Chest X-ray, PA view. Patient: 65 years old, sex M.
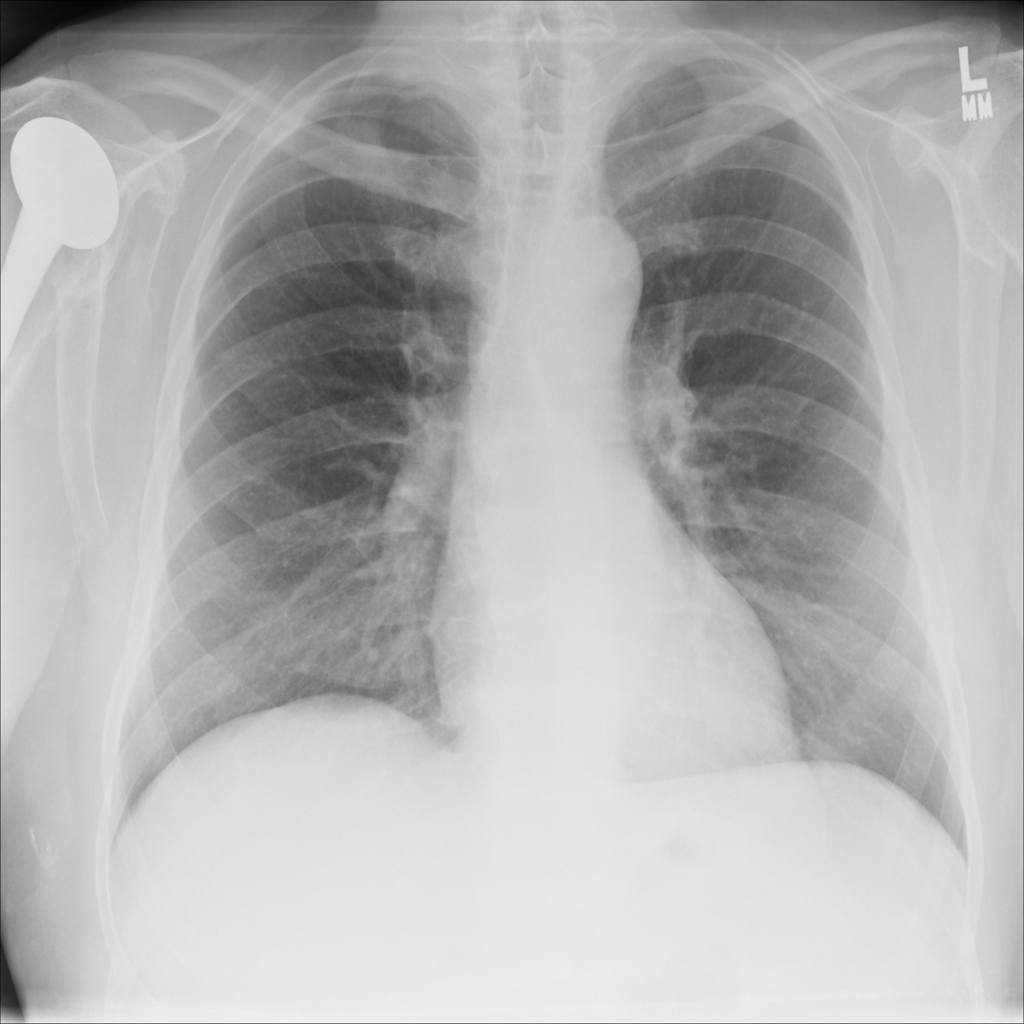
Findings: No Finding